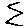
Label: zigzag